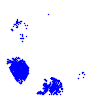
Particle: pion